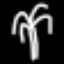
Label: palm tree